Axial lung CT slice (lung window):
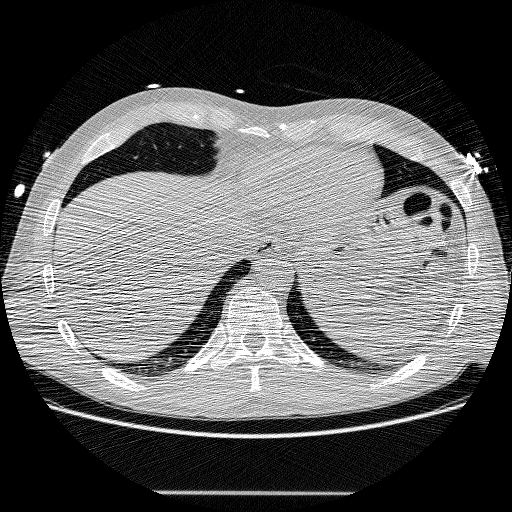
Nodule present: no